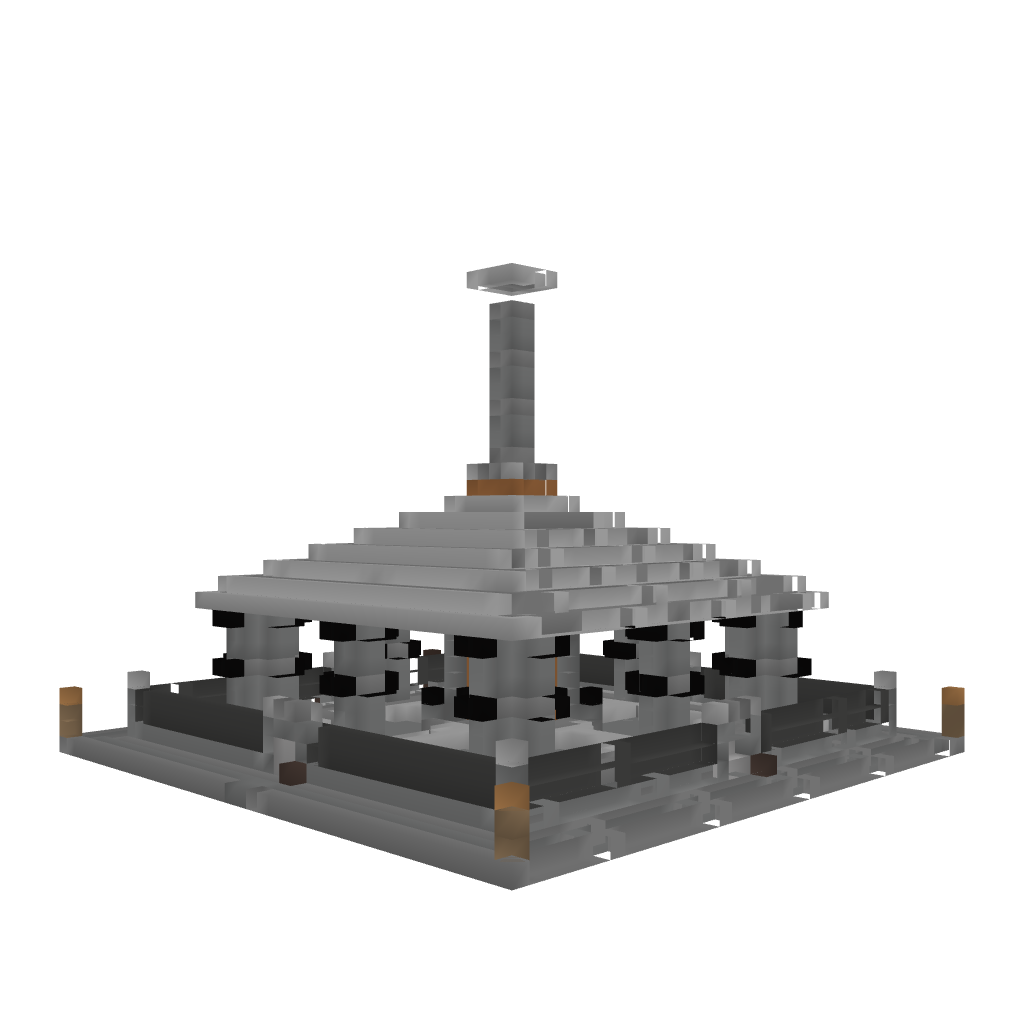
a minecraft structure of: Citadel